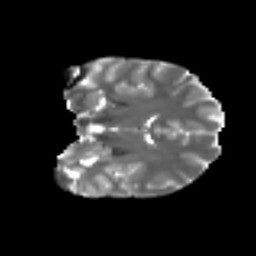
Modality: T2w
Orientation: coronal
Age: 21
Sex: female
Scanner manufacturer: ge
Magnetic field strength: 3 T
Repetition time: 7.8 s
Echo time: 0.0606 s